Question: I need to include the following square root sign in my android as a Text resource in Button control. Any guesses?

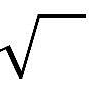
Answer: Copy this and paste in your String resource file.
'''
<string name="sqr_root">--</string>
'''
Here is the Result:
<URL>